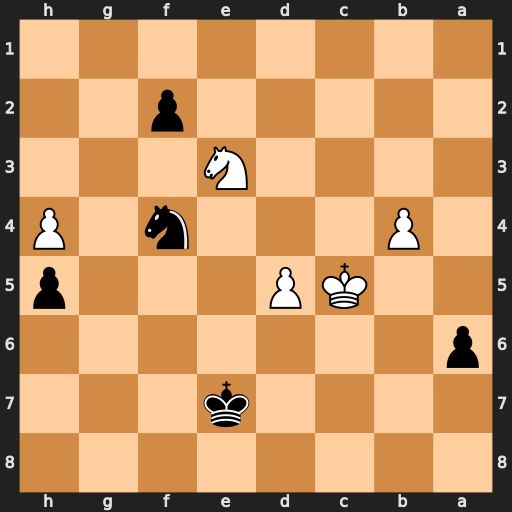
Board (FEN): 8/4k3/p7/2KP3p/1P3n1P/4N3/5p2/8
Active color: b
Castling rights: -
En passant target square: -
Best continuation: Ng2 Nf1 Nxh4